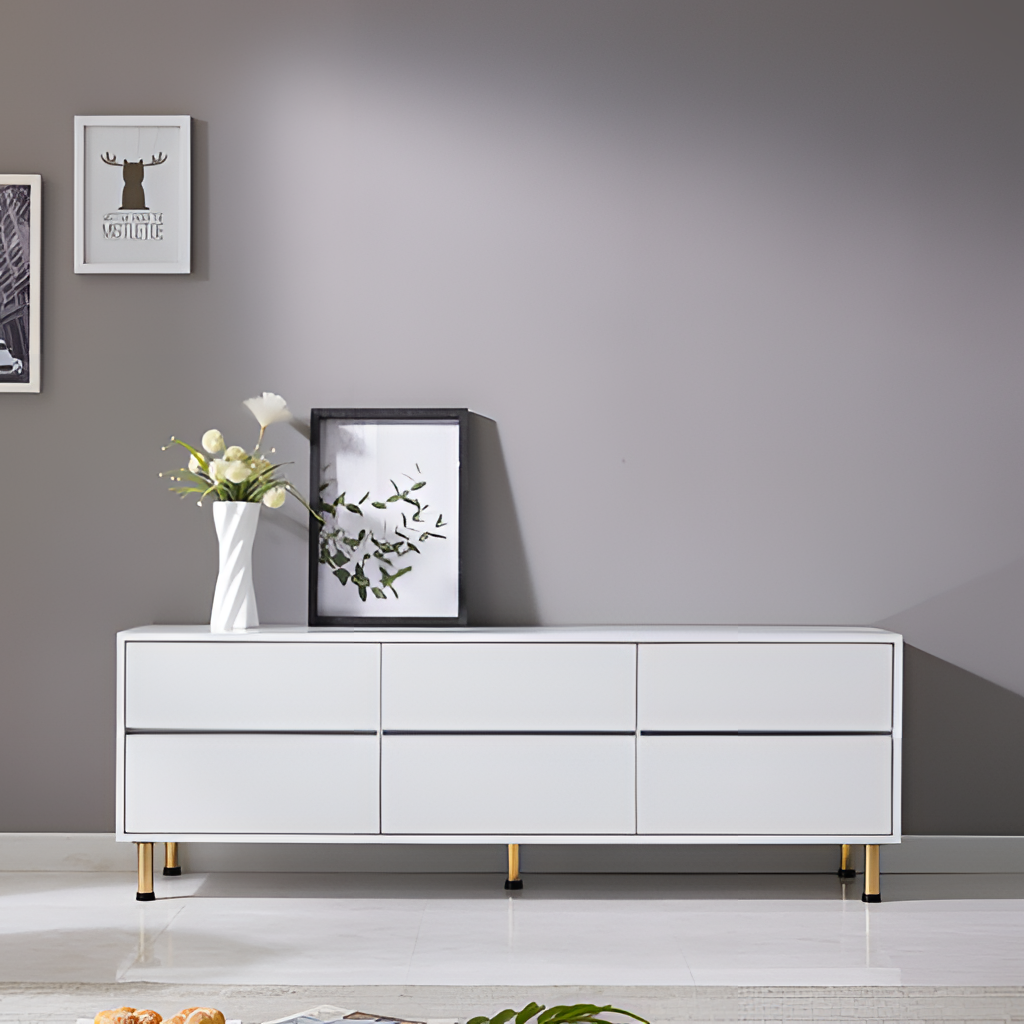
living room, wood console table, gray paint wallpaper, with solid pattern, tile flooring, with large square pattern, modern